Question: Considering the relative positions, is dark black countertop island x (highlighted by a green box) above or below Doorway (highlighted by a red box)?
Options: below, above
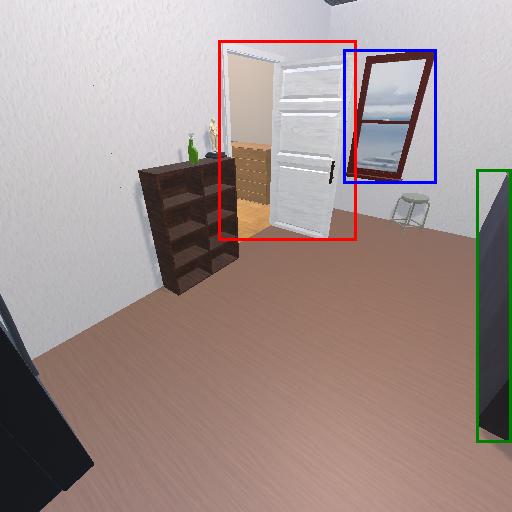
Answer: below